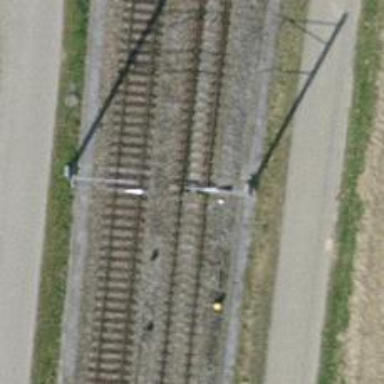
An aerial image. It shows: Railway switch.